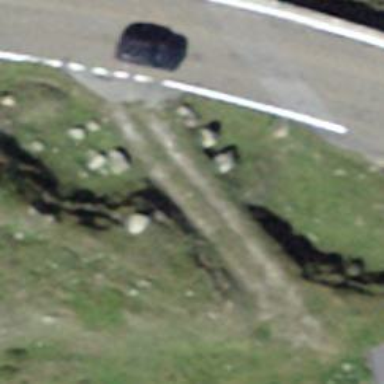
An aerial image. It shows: Unpaved driveway with service road designation.